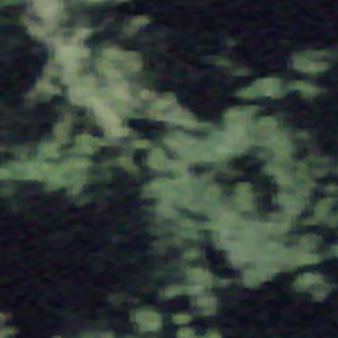
Label: other